Question: I'm trying to show a figure, in PyCharm, that is in my working directory, but it either doesn't work or only works with this code:
'''
img = mpimg.imread('Figure_1.png')
plt.imshow(img)
plt.show()
'''
with this result:

I just want the picture as it is, not inside another figure. This is the original picture for reference:
<URL>
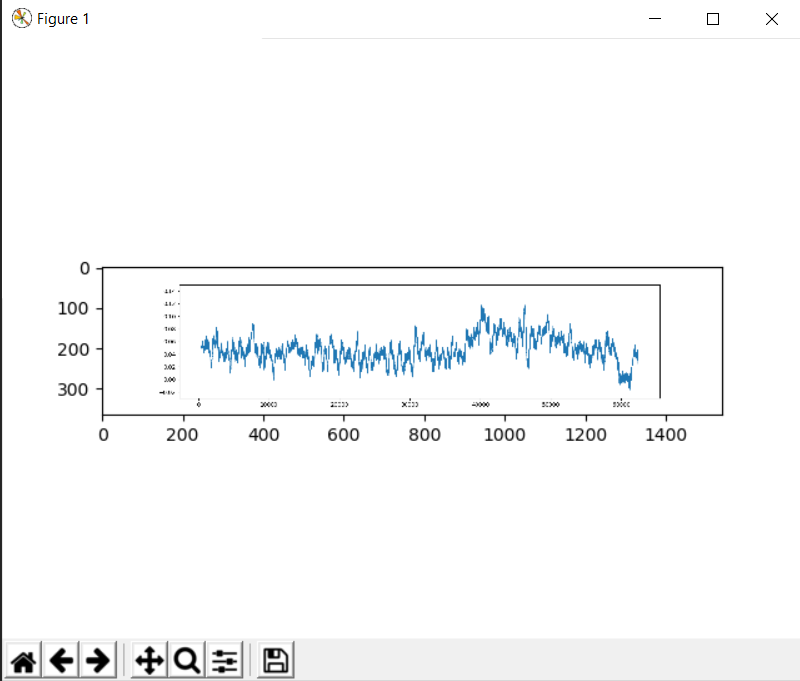
Answer: Some quick workarounds: to remove the axes, do 'plt.axes('off')'. To make the picture fit the frame, set the aspect ratio to ''auto'' and create a figure with the same aspect ratio as your original image (i'd say it's roughly 4:1?). Use 'tight_layout'to make sure all of your image is visible. I don't know if that's the official way, but that's how i do it, and it kinda works ;-)
'''
import matplotlib.pyplot as plt
import matplotlib.image as mpimg
img = mpimg.imread('Figure_1.png')
f, a = plt.subplots(figsize=(16, 4))
plt.tight_layout()
plt.axis('off')
a.imshow(img)
plt.show()
'''
<URL>